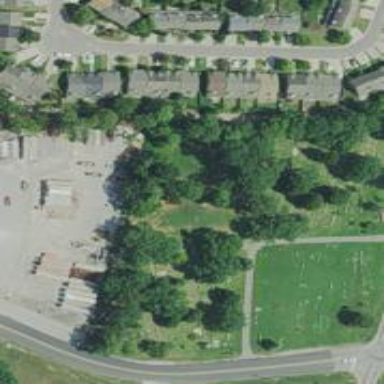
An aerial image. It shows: Cemetery.